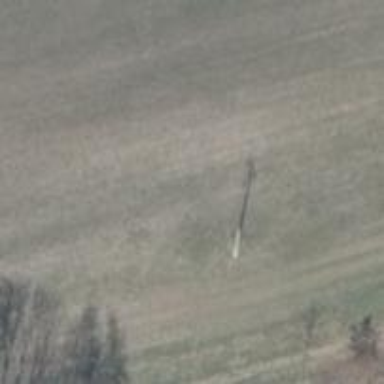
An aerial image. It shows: Power pole.